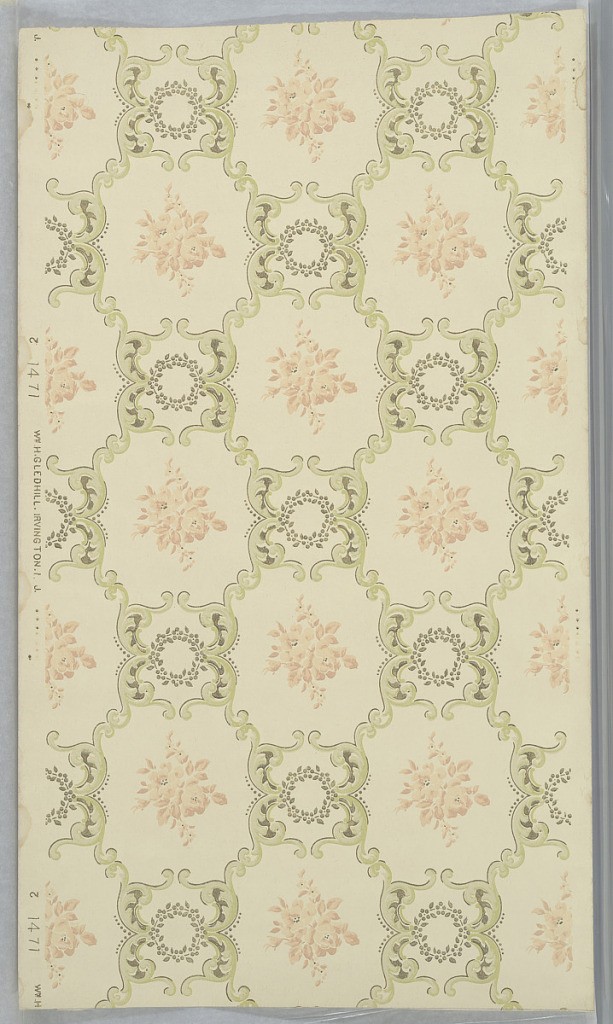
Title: Ceiling paper
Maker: William H. Gledhill
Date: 1905–1915
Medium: Machine-printed paper, textured
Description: Trellis pattern composed of green and metallic gold acanthus scrolls with a foliate wreath filling the intersections, and terra cotta floral motifs within each void.